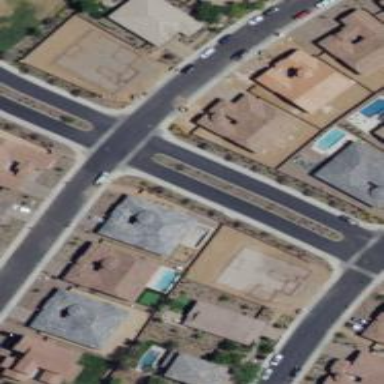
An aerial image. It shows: Asphalt road in residential area.